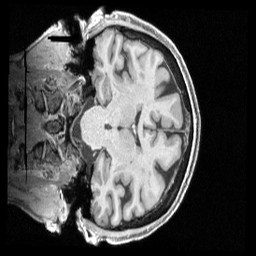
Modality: T1w
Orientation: coronal
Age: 72
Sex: female
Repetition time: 2.4 s
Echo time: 0.00222 s